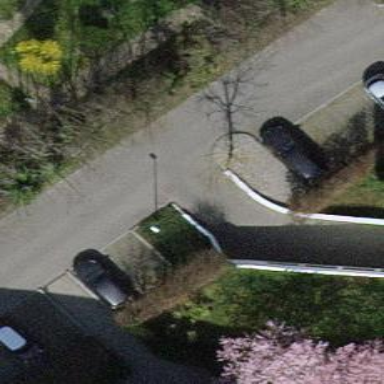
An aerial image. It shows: Smooth asphalt road in residential area.